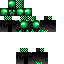
A female skeleton skin with green skin dressed in a green tshirt and black pants, featuring a closed mouth.